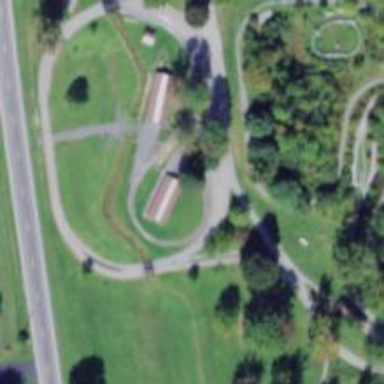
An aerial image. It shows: Miniature railway.